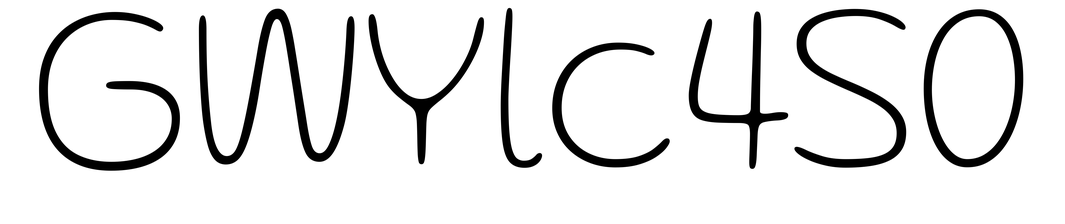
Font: Gluten_Thin